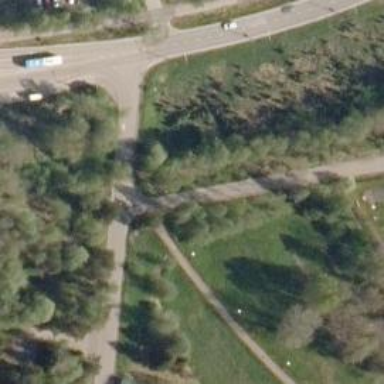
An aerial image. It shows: Asphalt cycleway.